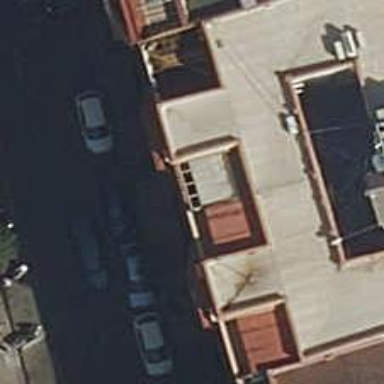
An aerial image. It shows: Restaurant.